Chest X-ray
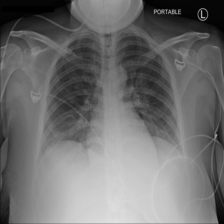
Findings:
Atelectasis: negative
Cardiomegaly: negative
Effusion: negative
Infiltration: negative
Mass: negative
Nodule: negative
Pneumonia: negative
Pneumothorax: negative
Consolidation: negative
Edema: positive
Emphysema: negative
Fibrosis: negative
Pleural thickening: negative
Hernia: negative